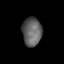
Tissue: skin
Cell type: Others
Senescence score: 0.7616
Nuclear area (px): 547
Mean DAPI intensity: 95.426